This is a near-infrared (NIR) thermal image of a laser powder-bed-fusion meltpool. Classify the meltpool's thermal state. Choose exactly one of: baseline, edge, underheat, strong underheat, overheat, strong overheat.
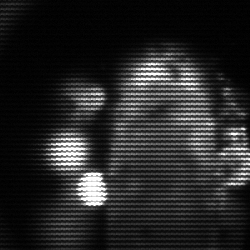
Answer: strong underheat